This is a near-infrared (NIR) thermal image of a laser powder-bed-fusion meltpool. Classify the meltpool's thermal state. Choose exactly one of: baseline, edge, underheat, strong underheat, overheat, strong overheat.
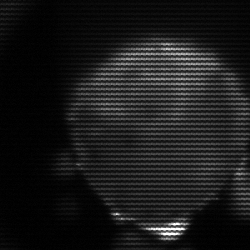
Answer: edge